Interaction volume radius: 10 \u00c5
Interaction volume height: 45 \u00c5
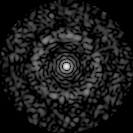
Disorder parameter: 0.8457